Question: How to get this CallMethodAction method InitBlah? Currently it doesn't fire. Am suspecting it the signature that is wrong:
'''
<Grid x:Name="LayoutRoot">
<Button x:Name="btnEnter" Content="Enter" HorizontalAlignment="Left" Height="48" Margin="96,88,0,0" VerticalAlignment="Top" Width="144">
<interactivity:Interaction.Triggers>
<interactivity:EventTrigger EventName="MouseEnter" SourceName="btnEnter">
<interactions:ChangePropertyAction PropertyName="Visibility" Value="Visible" TargetName="TextBoxTest" />
<interactions:CallMethodAction MethodName="InitBlah" TargetObject="{Binding}"/>
</interactivity:EventTrigger>
<interactivity:EventTrigger EventName="MouseLeave" SourceName="btnEnter">
<interactions:ChangePropertyAction PropertyName="Visibility" Value="Collapsed" TargetName="TextBoxTest" />
</interactivity:EventTrigger>
</interactivity:Interaction.Triggers>
</Button>
<Grid>
<TextBlock Name="TextBoxTest" Width="100" Height="100" Visibility="Collapsed">Hello</TextBlock>
'''
code behind:
'''
public void InitBlah(object sender, RoutedEventArgs e)
{
var x = 1;
}
'''
The ChangePropertyAction works fine: when I hover over the button, the textbox pops up saying hello.

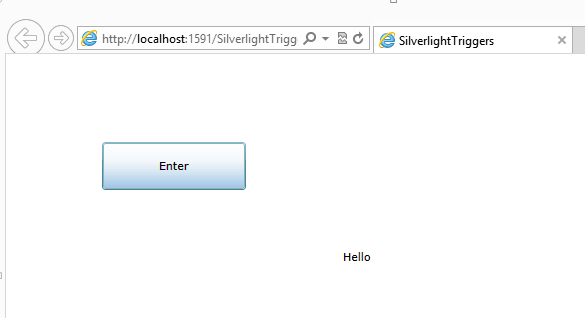
Answer: The signature of your 'InitBlah' method should be matched for appropriate evets.
Try this:
'''
public void InitBlah(object sender, MouseEventArgs e)
{
var x = 1;
}
'''